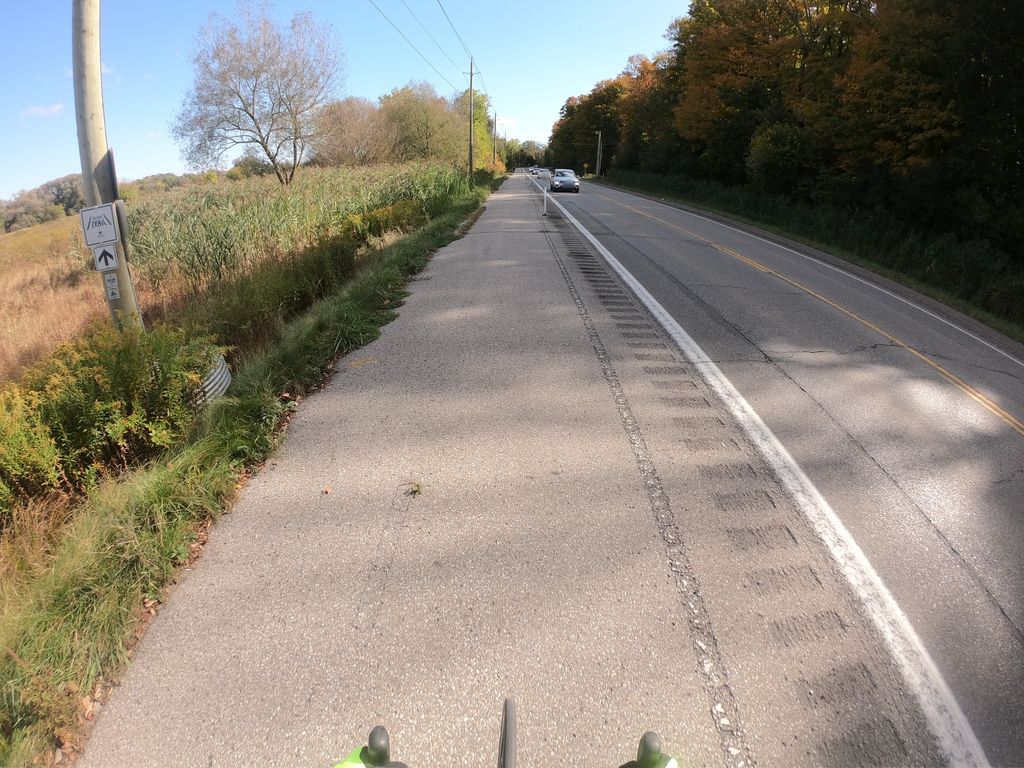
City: kitchener-waterloo